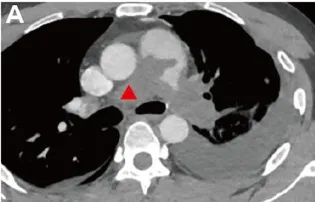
Pulmonary Computed Tomography Angiography|. Sequential PCTA Scans Demonstrate PAS Progression:. October 2022 - Low-density defects fill and expand both pulmonary trunks, eclipsing artery walls (red triangle) and causing left-sided pleural effusion; trunk diameter reaches 35 mm. (A, C) The red triangle marks the special PAS characteristics: complete arterial lumen filling with an "eclipsing vessel sign" and vessel expansion.
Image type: radiology (ct)